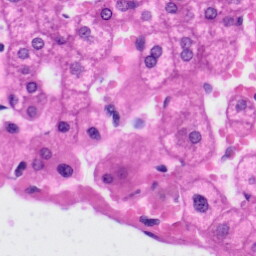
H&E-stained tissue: Liver